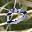
Label: 0